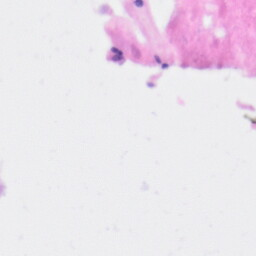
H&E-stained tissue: Kidney